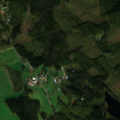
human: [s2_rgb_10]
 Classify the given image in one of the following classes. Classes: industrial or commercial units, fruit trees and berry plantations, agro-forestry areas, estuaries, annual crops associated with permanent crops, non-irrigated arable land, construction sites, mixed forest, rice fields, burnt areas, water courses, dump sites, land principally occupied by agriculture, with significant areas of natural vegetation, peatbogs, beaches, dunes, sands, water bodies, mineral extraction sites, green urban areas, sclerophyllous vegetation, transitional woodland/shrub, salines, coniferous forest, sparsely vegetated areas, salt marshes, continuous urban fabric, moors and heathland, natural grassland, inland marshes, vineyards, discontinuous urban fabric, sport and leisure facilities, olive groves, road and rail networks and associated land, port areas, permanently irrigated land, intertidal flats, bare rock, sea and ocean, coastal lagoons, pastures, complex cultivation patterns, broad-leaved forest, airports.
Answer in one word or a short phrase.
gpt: non-irrigated arable land, land principally occupied by agriculture, with significant areas of natural vegetation, coniferous forest, mixed forest, transitional woodland/shrub